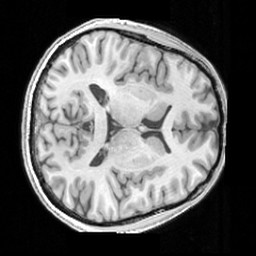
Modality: T1w
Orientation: axial
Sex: male
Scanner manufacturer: siemens
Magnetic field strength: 3 T
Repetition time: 1.63 s
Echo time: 0.00311 s